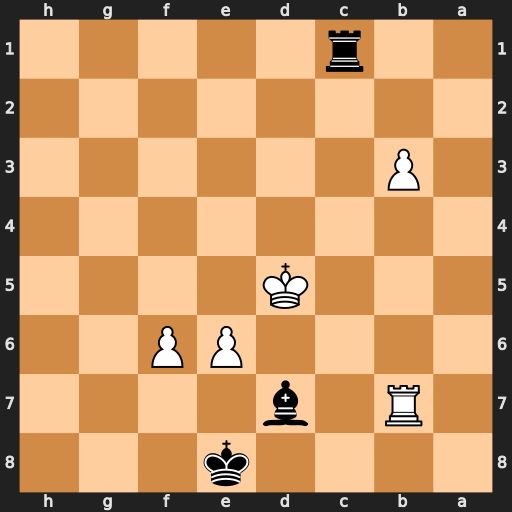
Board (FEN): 4k3/1R1b4/4PP2/3K4/8/1P6/8/2r5
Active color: b
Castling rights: -
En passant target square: -
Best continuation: Bc6+ Kd6 Bxb7